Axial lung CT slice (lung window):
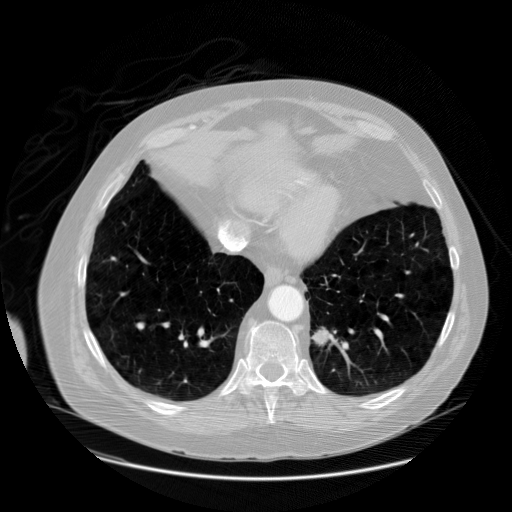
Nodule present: yes
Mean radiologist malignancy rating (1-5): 3.75